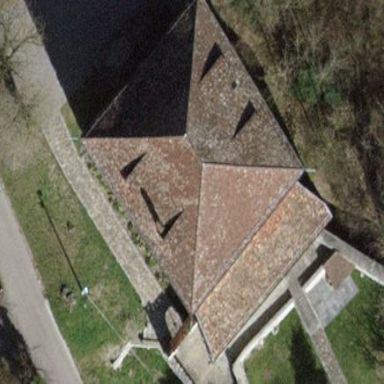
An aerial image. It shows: Historic castle building.